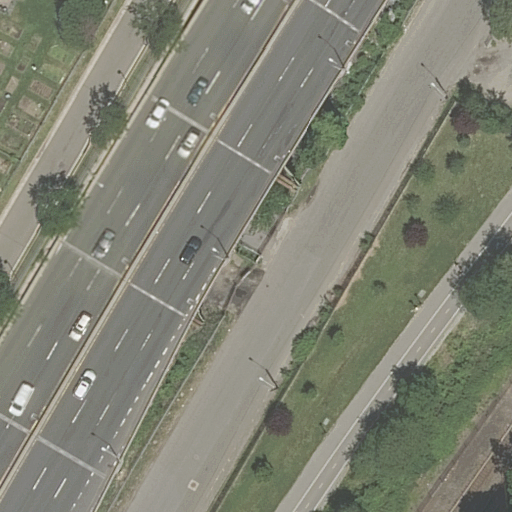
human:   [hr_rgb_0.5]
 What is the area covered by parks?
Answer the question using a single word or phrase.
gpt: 10642m2

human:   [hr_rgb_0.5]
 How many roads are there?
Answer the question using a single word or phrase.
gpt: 5

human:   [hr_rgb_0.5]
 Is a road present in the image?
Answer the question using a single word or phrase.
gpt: yes

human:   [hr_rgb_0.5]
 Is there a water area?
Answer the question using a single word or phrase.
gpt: no

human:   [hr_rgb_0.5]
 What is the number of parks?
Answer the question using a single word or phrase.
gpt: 2

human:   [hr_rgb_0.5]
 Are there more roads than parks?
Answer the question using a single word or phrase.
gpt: yes

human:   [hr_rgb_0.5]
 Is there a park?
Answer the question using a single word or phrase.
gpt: yes

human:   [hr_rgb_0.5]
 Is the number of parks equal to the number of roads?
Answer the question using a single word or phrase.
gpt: no

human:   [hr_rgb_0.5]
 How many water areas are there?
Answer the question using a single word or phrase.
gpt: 0

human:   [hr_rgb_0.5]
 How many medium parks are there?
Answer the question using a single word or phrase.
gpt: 0

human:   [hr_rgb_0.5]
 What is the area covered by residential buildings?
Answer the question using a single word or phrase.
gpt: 0m2

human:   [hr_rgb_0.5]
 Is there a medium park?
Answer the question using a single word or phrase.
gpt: no

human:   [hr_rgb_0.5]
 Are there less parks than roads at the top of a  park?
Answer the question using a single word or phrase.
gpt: yes

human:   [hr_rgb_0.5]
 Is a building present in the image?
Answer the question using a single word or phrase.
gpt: no

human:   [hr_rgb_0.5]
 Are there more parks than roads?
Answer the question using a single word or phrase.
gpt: no

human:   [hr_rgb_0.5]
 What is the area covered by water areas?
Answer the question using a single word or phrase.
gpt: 0m2

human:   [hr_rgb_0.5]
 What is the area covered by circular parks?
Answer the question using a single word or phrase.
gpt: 0m2

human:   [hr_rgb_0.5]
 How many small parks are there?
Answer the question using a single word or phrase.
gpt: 0

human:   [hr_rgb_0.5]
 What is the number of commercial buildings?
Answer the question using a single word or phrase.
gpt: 0

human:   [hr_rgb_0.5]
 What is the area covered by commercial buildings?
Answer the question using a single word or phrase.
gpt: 0m2

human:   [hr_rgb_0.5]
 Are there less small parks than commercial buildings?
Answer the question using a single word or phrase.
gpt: no

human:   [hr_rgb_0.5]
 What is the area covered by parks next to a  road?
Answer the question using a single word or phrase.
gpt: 10642m2

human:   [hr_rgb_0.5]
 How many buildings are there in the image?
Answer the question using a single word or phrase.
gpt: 0

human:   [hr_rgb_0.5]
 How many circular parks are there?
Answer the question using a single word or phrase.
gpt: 0

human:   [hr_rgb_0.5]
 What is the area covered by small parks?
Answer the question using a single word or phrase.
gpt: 0m2

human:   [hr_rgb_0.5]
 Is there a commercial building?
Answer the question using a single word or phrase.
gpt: no

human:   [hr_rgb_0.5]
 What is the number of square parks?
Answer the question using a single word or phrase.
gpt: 0

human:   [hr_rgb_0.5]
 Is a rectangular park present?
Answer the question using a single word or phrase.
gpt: yes

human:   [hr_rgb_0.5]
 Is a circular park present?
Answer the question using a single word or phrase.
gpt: no

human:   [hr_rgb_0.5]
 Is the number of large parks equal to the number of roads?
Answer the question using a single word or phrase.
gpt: no

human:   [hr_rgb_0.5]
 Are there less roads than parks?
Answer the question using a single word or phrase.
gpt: no

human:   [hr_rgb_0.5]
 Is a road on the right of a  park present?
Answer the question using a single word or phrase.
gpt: yes

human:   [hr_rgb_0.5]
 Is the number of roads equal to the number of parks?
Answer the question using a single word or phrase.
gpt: no

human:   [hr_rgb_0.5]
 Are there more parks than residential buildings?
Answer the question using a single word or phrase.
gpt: yes

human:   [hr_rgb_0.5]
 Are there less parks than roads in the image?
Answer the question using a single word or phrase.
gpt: yes

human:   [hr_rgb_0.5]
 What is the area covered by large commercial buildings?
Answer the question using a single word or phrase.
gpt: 0m2

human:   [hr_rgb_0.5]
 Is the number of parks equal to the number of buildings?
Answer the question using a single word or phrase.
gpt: no

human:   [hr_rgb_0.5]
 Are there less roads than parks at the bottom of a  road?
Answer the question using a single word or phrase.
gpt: no

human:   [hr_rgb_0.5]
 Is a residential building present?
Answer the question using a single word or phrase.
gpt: no

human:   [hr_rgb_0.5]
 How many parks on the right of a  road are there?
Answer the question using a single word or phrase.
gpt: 0

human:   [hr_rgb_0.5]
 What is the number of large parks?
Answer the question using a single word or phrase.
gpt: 2

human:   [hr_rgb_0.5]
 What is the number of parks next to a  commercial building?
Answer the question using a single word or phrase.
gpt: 0

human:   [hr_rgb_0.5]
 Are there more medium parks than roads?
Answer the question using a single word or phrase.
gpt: no

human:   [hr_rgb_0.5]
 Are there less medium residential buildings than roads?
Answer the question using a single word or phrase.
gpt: yes

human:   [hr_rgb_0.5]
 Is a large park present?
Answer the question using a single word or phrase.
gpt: yes

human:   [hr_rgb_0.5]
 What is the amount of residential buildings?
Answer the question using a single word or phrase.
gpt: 0

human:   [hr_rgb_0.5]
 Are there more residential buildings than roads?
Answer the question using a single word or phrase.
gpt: no

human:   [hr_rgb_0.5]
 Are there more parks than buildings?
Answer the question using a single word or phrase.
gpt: yes

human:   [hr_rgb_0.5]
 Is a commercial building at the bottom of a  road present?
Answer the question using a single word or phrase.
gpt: no

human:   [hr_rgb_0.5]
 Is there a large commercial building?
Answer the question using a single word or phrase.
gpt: no

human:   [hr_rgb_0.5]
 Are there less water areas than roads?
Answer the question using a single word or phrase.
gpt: yes

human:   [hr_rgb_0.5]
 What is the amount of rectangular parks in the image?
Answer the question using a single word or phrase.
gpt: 2

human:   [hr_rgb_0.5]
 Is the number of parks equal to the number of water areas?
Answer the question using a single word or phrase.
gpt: no

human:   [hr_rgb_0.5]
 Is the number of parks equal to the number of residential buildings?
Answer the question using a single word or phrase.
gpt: no

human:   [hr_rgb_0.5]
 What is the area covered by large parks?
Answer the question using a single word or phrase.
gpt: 10642m2

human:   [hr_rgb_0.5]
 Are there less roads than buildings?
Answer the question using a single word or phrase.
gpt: no

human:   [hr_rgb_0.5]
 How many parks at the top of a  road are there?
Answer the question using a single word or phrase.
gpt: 0

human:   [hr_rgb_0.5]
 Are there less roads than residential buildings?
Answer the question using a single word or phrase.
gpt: no

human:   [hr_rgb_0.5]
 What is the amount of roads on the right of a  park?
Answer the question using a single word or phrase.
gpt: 5

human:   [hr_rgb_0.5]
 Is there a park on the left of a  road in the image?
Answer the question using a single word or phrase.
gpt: yes

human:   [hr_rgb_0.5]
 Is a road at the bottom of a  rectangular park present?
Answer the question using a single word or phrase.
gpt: no

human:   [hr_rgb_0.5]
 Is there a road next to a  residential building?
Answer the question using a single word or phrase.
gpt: no

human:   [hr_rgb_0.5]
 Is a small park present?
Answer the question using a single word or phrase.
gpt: no

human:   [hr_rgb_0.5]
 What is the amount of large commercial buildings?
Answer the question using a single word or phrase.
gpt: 0